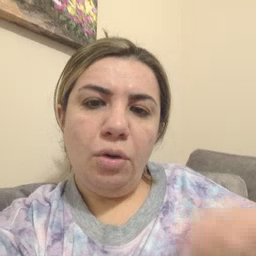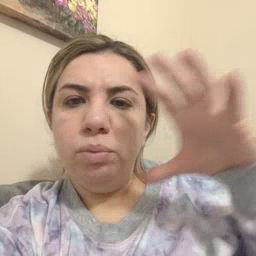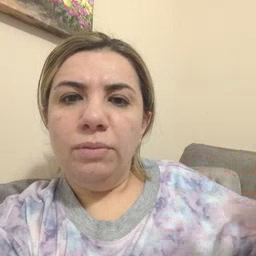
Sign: balloon